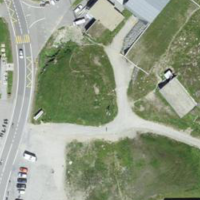
EUNIS habitat code: 26
Species observed at this site:
Oenanthe oenanthe
Pyrrhocorax graculus
Linaria cannabina
Anthus spinoletta
Milvus milvus
Milvus migrans
Aquila chrysaetos
Falco tinnunculus
Ptyonoprogne rupestris
Motacilla alba